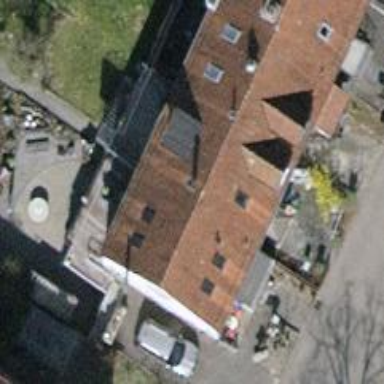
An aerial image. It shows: Building with tile roof.